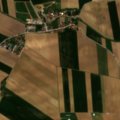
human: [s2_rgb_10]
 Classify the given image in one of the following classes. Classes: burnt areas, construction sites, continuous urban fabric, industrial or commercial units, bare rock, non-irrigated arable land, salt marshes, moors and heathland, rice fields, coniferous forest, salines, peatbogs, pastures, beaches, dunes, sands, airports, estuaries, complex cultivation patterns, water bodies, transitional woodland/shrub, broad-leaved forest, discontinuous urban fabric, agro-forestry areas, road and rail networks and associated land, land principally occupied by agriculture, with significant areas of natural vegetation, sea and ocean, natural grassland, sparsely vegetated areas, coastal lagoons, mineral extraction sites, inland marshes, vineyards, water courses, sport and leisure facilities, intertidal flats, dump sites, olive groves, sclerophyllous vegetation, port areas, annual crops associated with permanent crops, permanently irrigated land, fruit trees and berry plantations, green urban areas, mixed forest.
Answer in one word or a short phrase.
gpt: discontinuous urban fabric, non-irrigated arable land